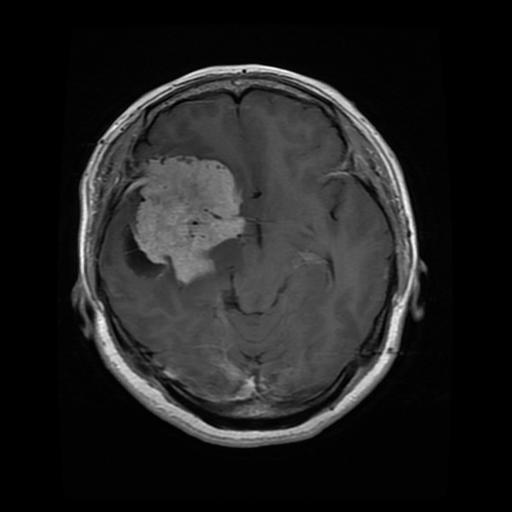
Label: meningioma